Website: walmart
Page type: account-selection
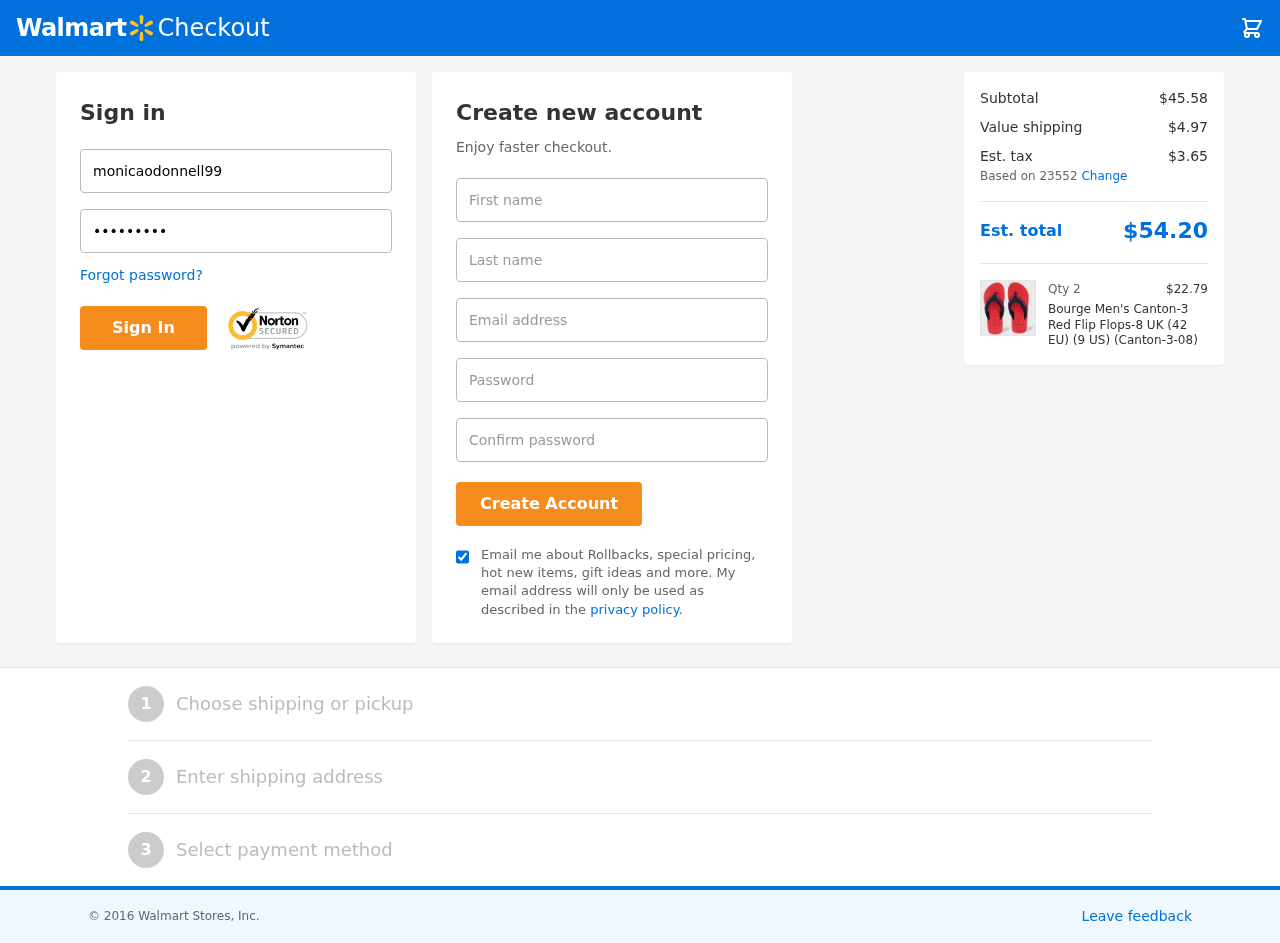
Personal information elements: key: PII_EMAIL
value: monica_odonnell@yahoo.com
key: PII_FIRSTNAME
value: Monica
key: PII_LASTNAME
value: Odonnell
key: PII_LOGIN_USERNAME
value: monicaodonnell99
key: PII_POSTCODE
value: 23552
Product elements: key: PRODUCT1_NAME
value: Bourge Men's Canton-3 Red Flip Flops-8 UK (42 EU) (9 US) (Canton-3-08)
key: PRODUCT1_PRICE
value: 22.79
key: PRODUCT1_QUANTITY
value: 2
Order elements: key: ORDER_SUBTOTAL
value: $45.58
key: ORDER_SHIPPING_COST
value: $4.97
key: ORDER_TAX
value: $3.65
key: ORDER_TOTAL
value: $54.20